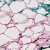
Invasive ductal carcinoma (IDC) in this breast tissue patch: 0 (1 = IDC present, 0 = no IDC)